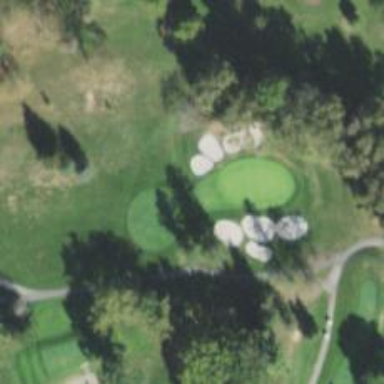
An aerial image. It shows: Golf hole.